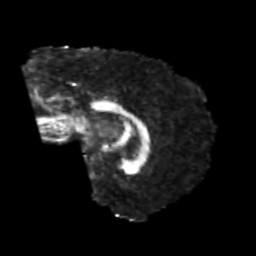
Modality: FA
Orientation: sagittal
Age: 24
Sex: male
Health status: healthy
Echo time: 0.074 s